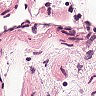
Metastatic tissue present: no